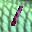
Label: 1